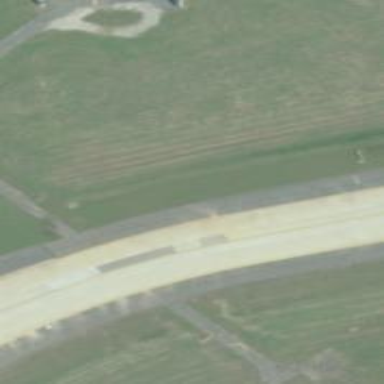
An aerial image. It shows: View of taxiway at the airport.